Question: How can check the previous record in BigQuery?
I have this table that contains the list of all products a client bought, ordered by date.

I need to create an additional column that will return "1" when the previous record was product "B".
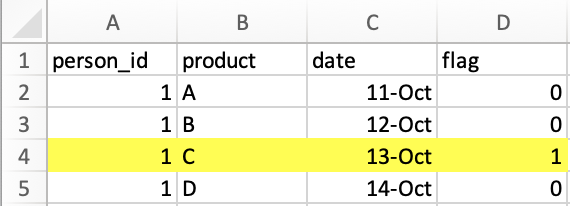
Answer: - 'LAG()'- 'falg'
'''
with previous_product as (
select *,lag(product) over(partition by person_id order by date) as previous_product
from [table name]
)
select
case when product = previous_product then 1 else 0 end as flag
from previous_product
'''